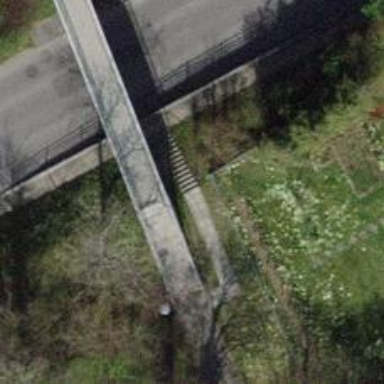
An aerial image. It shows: Road with steps.